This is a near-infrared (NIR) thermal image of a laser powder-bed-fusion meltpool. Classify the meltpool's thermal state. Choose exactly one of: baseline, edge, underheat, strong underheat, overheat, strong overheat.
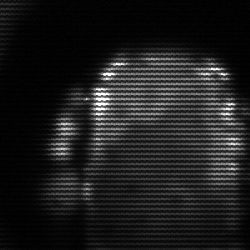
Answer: baseline